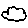
Label: cloud